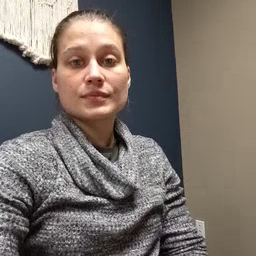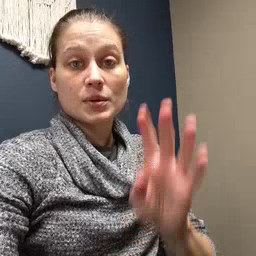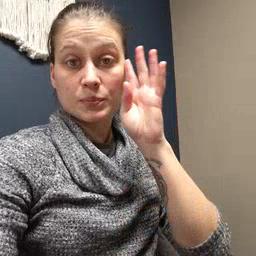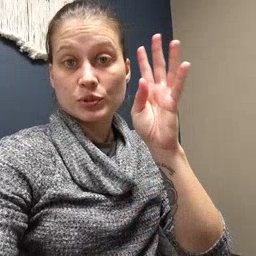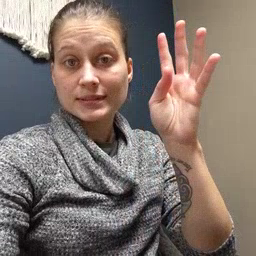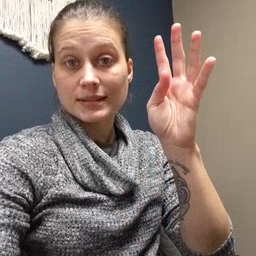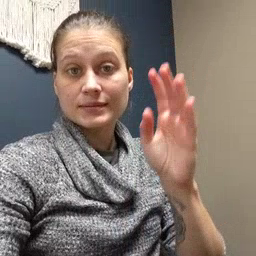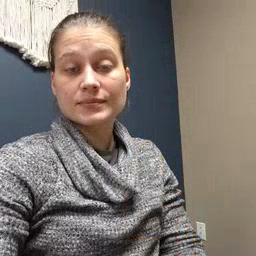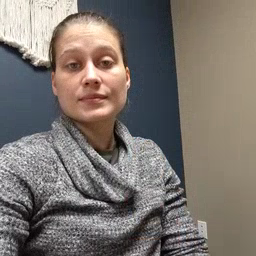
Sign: pretend